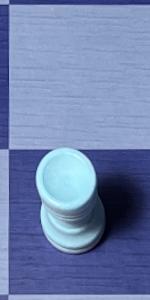
Label: Rook_White